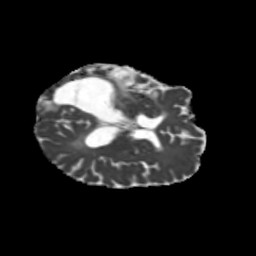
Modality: MD
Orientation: axial
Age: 65
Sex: female
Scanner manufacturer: siemens
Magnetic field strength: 3 T
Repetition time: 5.25 s
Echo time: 0.08 s